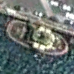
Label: civil